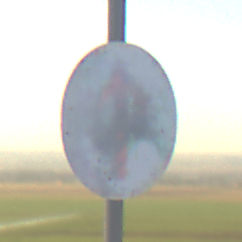
Verkehrszeichen: VorgeschriebeneFahrtrichtungGeradeaus
Umgebung: Outdoor, Nature
Tageszeit: SunriseSunset
Wetter: Clear
Licht: Natural
Jahreszeit: NotSpecified
Kontrast: LowContrast